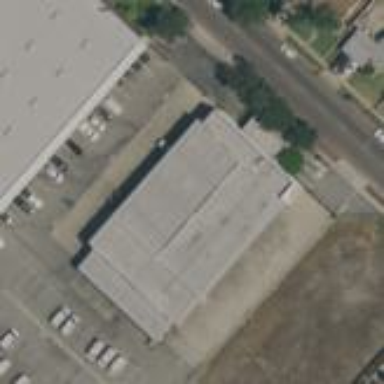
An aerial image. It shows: Commercial building used for car-related activities.